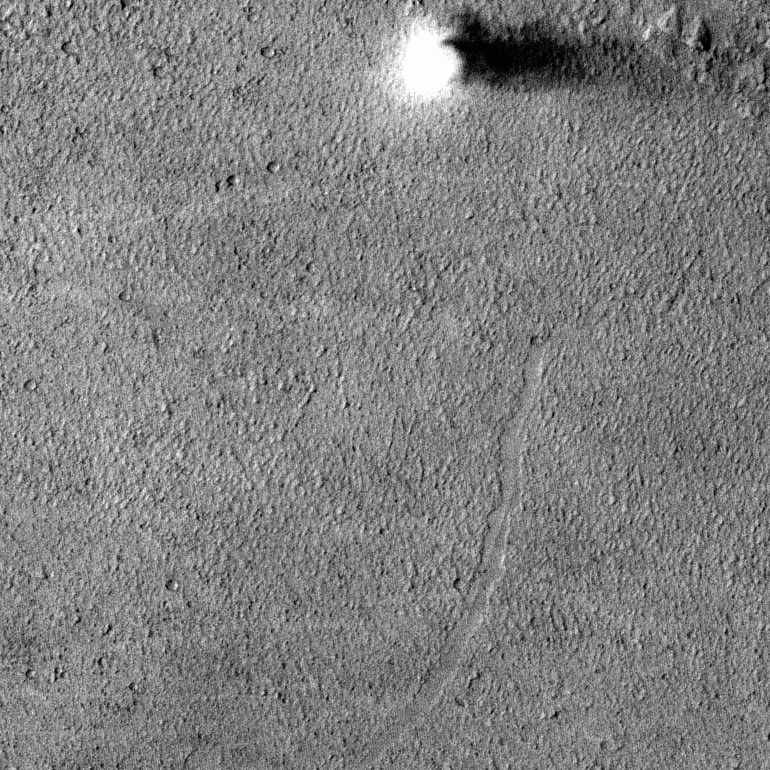
Label: dustdevil